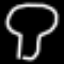
Label: mushroom